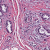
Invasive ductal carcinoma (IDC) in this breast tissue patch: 1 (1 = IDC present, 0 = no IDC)